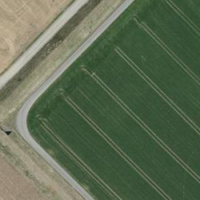
EUNIS habitat code: 52
Species observed at this site:
Prunus spinosa